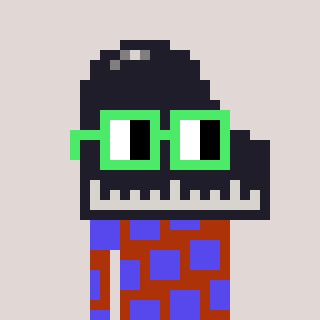
a pixel art character with square light green glasses, a piano-shaped head and a hotbrown-colored body on a warm background